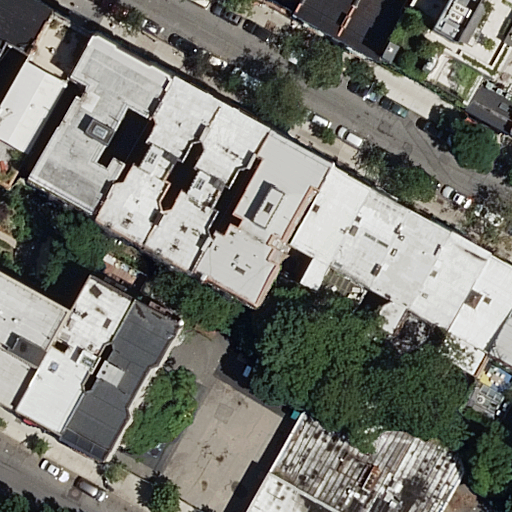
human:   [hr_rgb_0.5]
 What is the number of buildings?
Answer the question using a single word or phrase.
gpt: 23

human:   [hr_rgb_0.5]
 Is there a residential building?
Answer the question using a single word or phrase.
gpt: yes

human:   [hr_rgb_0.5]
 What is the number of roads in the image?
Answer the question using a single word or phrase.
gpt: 2

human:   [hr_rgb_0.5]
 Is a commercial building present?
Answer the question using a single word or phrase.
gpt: no

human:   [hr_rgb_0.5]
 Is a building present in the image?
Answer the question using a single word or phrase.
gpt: yes

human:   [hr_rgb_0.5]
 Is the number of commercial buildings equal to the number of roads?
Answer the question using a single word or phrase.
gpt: no

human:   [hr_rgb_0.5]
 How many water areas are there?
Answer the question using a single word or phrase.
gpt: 0

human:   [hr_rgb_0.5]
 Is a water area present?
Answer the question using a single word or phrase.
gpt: no

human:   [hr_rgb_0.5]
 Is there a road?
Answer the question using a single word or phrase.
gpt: yes

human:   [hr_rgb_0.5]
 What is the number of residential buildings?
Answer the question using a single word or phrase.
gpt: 23

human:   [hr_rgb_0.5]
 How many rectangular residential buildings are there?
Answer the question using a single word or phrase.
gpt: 15

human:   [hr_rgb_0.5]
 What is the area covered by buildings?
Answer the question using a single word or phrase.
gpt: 4905m2

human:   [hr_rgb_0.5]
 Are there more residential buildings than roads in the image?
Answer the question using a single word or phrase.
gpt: yes

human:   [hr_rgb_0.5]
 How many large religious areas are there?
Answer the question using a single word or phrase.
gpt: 0

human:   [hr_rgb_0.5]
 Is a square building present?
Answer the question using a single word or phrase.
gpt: no

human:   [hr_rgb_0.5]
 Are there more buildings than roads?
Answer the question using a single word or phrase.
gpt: yes

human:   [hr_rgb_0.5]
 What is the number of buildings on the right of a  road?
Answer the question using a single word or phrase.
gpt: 18

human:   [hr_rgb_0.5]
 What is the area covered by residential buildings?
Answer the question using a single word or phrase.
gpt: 4905m2

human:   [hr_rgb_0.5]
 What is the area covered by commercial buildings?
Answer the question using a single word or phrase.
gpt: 0m2

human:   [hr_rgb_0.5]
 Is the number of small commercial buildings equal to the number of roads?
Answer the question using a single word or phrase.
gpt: no

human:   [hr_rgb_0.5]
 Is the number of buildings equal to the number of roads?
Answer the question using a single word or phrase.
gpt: no

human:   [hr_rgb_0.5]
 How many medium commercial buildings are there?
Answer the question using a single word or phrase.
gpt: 0

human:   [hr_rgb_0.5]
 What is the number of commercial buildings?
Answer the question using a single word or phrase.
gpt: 0

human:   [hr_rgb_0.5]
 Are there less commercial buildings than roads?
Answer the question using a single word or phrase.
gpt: yes

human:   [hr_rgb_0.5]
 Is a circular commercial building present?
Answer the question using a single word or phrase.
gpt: no

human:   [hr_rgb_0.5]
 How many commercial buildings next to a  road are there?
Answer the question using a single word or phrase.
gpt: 0

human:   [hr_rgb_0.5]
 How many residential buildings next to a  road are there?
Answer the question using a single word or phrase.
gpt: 23

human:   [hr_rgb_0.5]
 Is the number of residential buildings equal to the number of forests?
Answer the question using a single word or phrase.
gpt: no

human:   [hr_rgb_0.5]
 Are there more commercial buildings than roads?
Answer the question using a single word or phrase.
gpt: no

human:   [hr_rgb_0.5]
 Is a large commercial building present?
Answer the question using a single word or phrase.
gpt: no

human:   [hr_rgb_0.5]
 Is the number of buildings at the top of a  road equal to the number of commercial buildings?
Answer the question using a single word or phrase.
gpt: no

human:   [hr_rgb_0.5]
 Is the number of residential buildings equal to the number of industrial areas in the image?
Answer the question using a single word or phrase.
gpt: no

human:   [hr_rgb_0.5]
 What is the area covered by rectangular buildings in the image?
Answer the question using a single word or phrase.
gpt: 2344m2

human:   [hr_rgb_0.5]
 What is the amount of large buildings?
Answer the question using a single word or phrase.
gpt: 1

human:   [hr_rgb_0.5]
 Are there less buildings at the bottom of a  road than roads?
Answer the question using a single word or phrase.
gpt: no

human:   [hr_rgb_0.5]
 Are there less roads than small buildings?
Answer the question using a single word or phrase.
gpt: yes

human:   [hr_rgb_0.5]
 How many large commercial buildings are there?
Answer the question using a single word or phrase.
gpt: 0

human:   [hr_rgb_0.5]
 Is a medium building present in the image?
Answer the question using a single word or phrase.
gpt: yes

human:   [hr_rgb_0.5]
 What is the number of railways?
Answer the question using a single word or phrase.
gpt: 0

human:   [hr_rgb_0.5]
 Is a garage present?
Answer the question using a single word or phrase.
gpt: no

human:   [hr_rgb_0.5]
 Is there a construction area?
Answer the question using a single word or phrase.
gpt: no

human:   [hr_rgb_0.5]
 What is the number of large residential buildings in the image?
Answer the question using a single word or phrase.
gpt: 1

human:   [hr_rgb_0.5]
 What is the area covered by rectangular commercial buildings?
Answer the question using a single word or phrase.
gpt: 0m2

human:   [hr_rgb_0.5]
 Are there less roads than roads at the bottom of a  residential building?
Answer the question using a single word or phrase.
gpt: no

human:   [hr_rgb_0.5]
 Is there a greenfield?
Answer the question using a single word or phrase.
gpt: no

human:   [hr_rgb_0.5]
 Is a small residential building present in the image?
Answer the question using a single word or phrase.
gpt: yes

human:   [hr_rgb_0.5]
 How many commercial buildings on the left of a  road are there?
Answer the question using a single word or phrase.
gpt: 0

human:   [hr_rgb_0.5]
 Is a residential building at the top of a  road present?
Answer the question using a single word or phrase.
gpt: yes

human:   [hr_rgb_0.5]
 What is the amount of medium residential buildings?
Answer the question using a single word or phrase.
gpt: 16

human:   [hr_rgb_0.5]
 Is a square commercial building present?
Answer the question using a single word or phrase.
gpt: no

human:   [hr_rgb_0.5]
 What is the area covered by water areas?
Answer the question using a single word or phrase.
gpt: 0m2

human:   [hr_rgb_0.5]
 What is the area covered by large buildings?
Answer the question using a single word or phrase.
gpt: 730m2

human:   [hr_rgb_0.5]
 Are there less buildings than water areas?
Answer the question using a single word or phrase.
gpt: no

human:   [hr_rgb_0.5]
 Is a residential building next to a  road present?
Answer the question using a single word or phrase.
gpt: yes

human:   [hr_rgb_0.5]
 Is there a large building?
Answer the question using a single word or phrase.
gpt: yes

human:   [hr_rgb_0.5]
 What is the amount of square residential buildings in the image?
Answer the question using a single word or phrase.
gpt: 0

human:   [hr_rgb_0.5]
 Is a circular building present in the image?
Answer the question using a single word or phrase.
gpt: no

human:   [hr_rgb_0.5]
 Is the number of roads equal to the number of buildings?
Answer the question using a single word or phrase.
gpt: no

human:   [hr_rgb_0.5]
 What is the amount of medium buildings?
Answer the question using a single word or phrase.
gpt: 16

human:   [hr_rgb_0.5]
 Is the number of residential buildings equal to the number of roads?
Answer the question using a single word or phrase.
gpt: no

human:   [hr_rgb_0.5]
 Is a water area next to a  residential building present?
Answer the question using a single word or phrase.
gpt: no

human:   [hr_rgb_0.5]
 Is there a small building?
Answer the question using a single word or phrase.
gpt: yes

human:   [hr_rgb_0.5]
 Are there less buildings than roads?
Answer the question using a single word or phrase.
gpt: no

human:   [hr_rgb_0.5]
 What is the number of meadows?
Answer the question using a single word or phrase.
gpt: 0